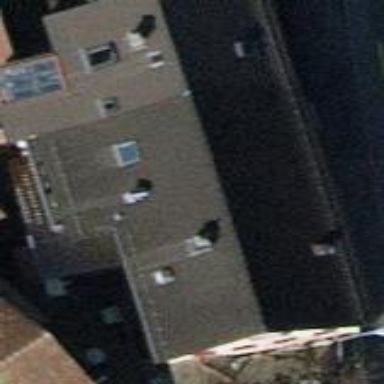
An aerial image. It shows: Restaurant in building.